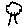
Label: tree